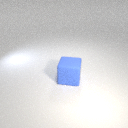
large blue rubber cube